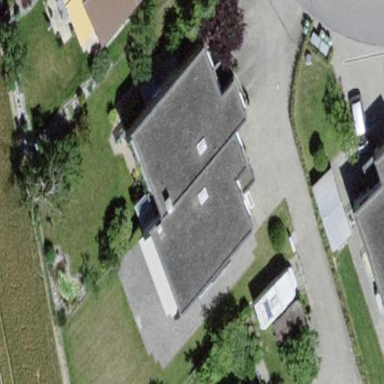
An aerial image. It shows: Simple house.